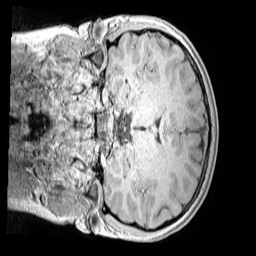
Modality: MP2RAGE
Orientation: coronal
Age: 13
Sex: male
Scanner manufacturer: siemens
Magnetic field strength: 3 T
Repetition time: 4 s
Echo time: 0.00299 s